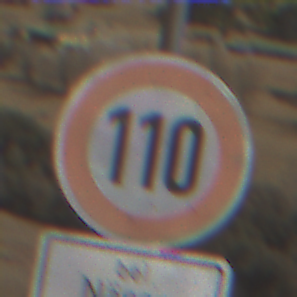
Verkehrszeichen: Geschwindigkeit110
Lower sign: BeiNaesse
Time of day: Midday
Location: Outdoor (Nature)
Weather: PartlyCloudy
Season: NotSpecified
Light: Natural